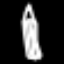
Label: pencil